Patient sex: M
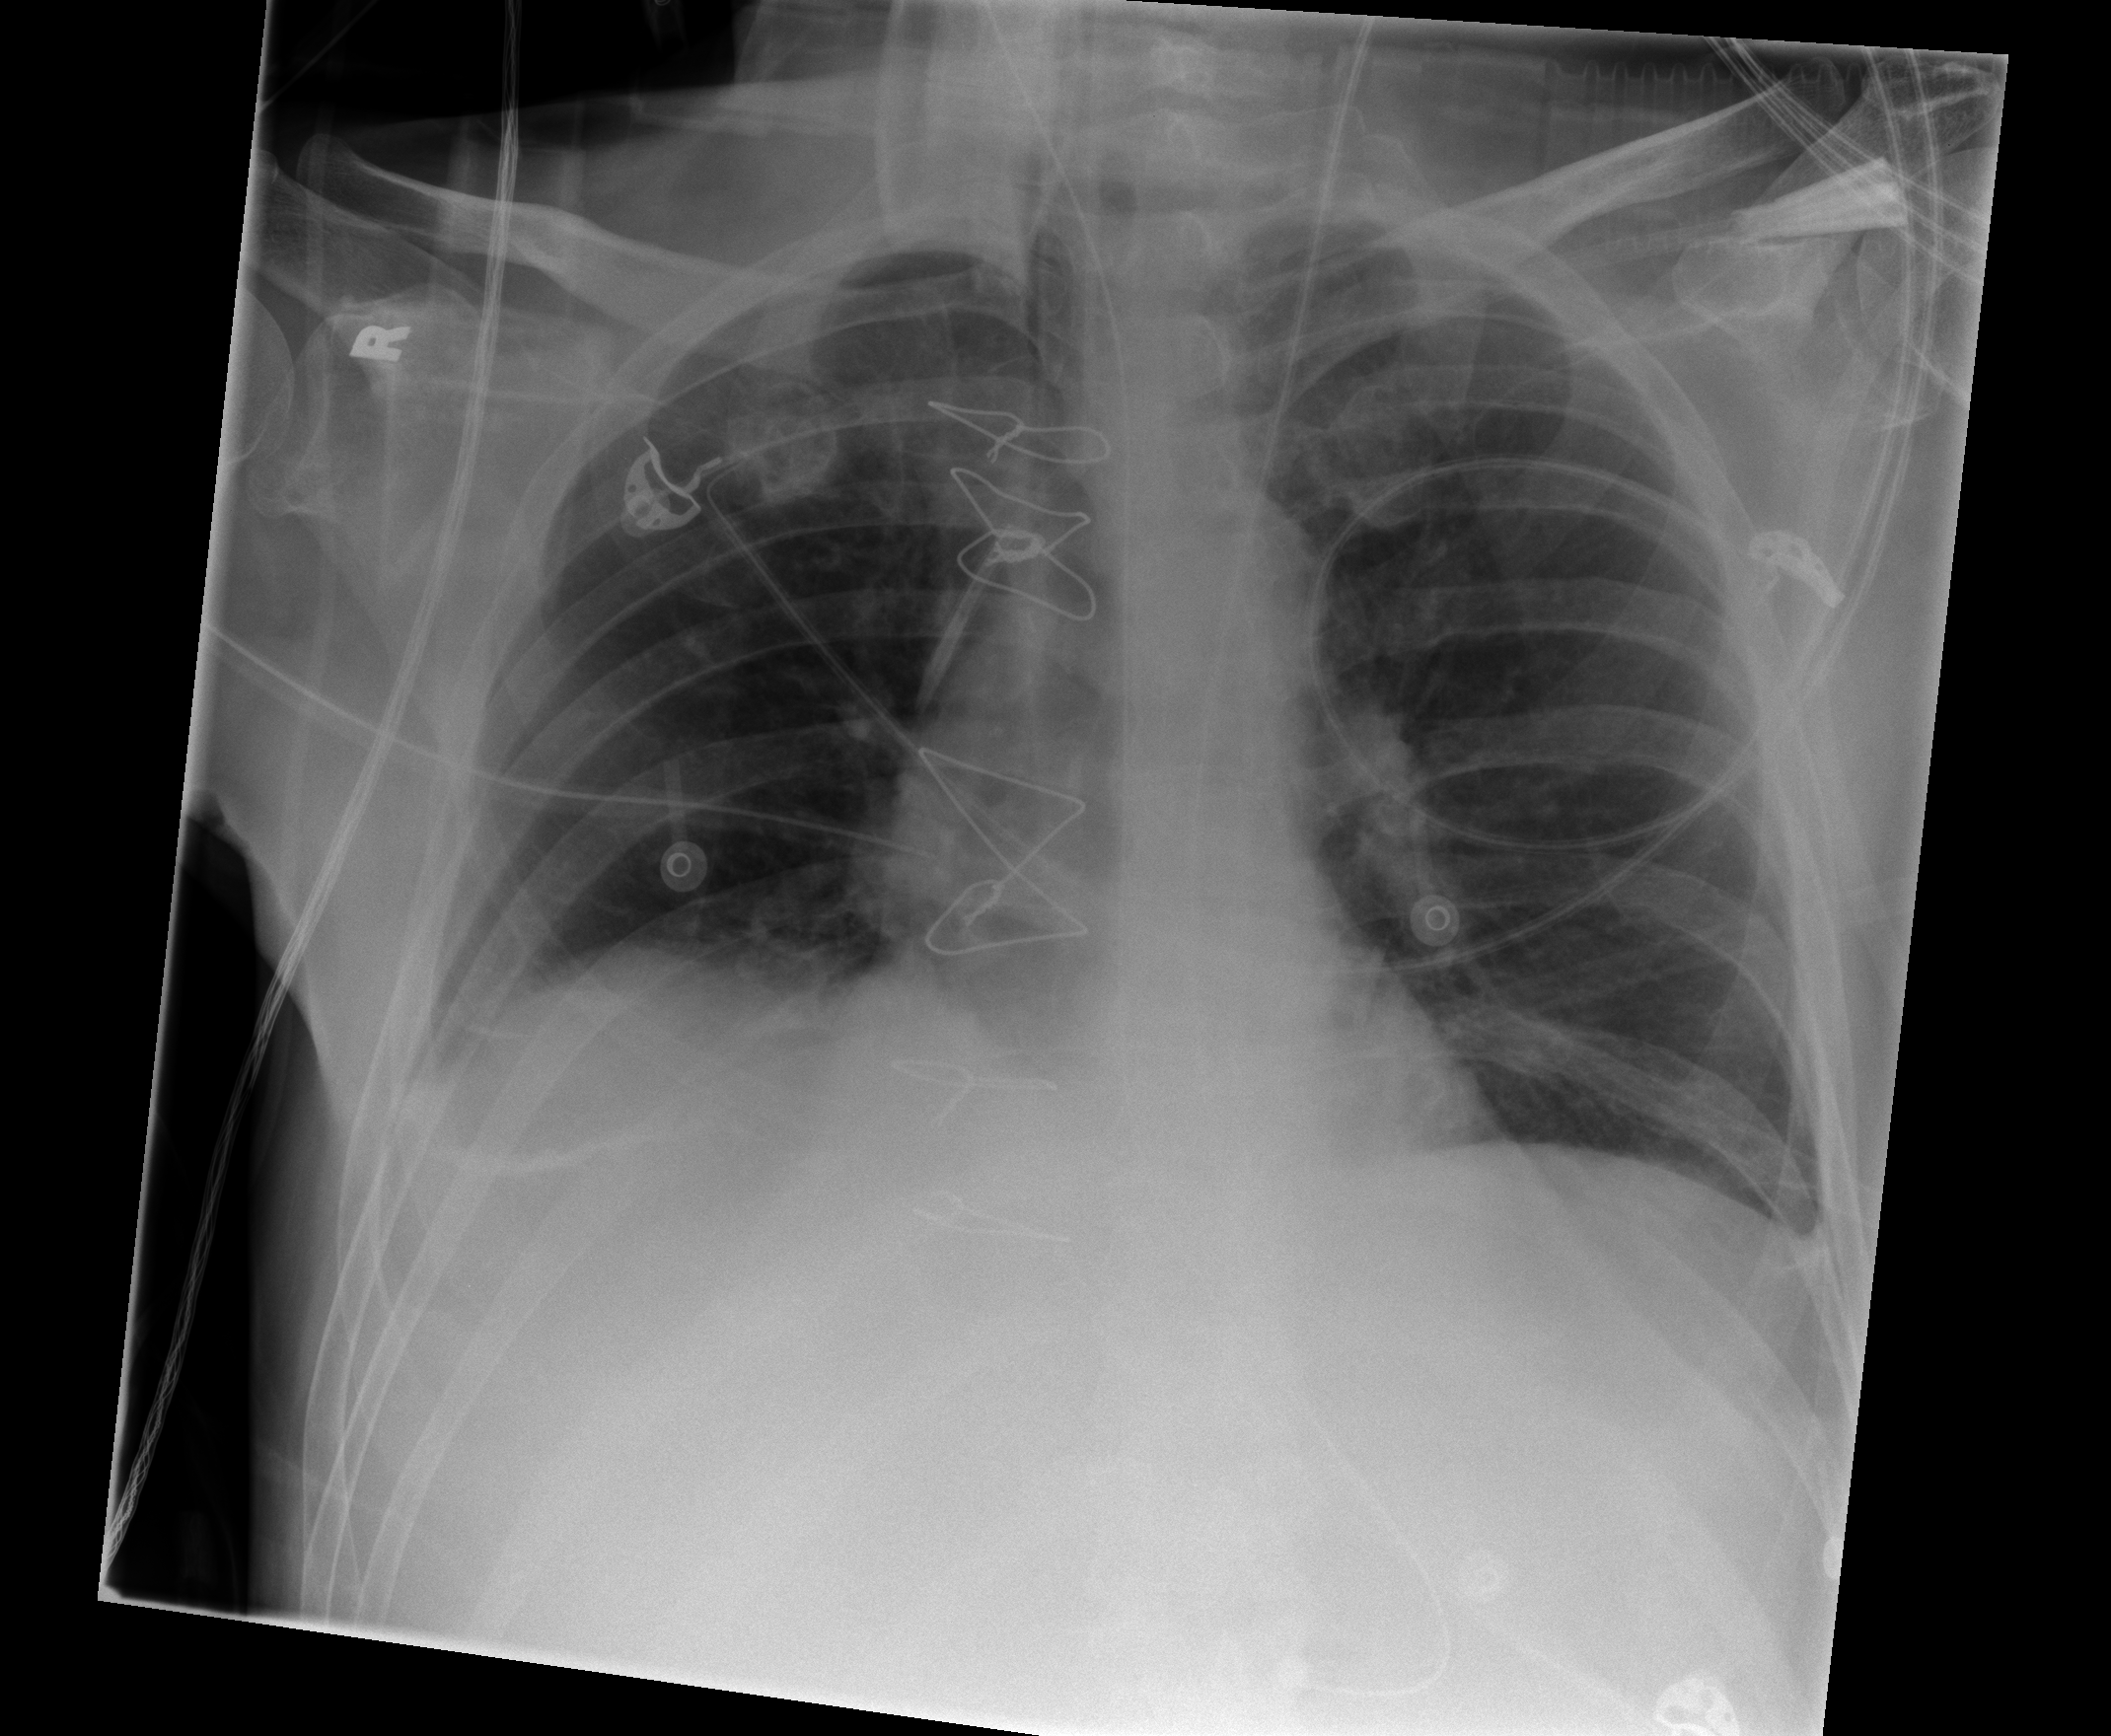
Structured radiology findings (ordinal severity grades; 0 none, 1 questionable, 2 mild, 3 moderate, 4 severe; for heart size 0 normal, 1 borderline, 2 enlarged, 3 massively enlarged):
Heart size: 0
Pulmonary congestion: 0
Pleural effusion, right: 0
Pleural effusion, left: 0
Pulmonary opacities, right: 1
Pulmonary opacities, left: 0
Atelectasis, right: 1
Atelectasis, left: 0